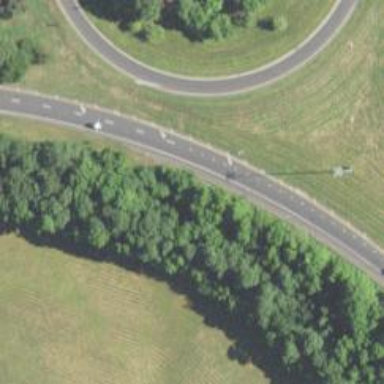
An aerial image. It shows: Asphalt motorway link.